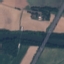
Land use / land cover: Highway